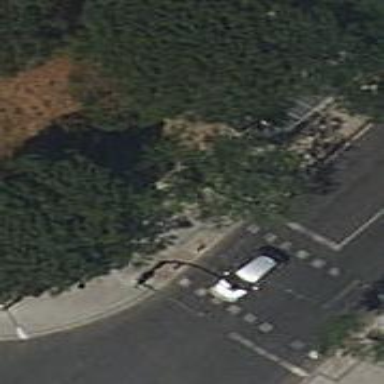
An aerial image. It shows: Bollard barrier.